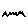
Label: zigzag